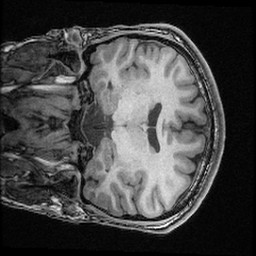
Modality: T1w
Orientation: coronal
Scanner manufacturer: ge
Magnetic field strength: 3 T
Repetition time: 0.008572 s
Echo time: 0.003384 s